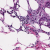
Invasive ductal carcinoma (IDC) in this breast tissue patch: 0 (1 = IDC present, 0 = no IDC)